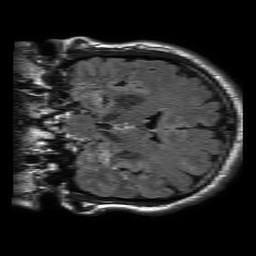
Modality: FLAIR
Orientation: coronal
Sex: male
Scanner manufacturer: philips
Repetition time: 11 s
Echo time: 0.125 s